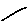
Label: line